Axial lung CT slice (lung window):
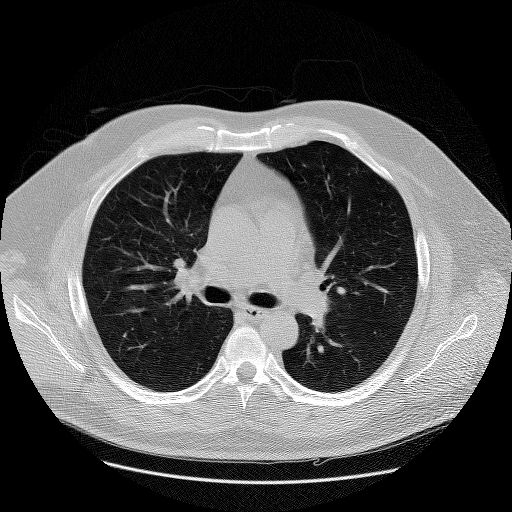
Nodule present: no